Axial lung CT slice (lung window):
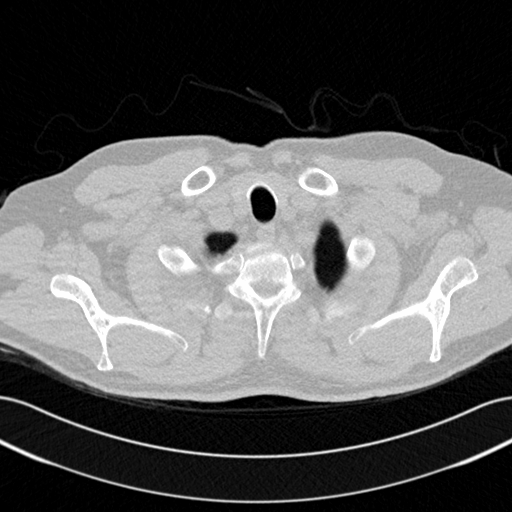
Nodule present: no